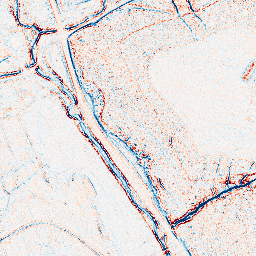
Category: edge_preserving
Decomposition family: bilateral
Decomposition parameters: d: 5
sigma_color: 50
sigma_space: 50
Upsampling method: quadratic
Upsampling parameters: scale: 8
Upsampling scale: 8